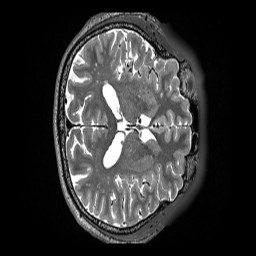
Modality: T2w
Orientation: axial
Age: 70
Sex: female